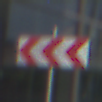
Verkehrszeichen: RichtungstafelnInKurvenGrossRechts
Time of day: MorningAfternoon
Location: Outdoor (Urban)
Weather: PartlyCloudy
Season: NotSpecified
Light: Natural